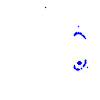
Particle: kaon